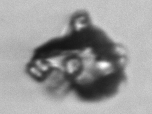
Label: Delphineis